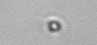
Label: nanoplankton_mix